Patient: sex F, age 57
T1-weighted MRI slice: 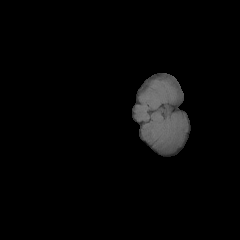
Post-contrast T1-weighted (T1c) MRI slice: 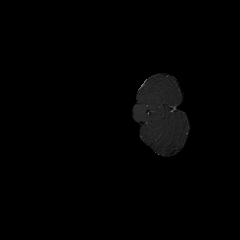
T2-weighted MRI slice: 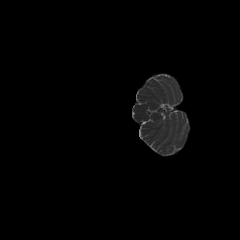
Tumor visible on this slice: no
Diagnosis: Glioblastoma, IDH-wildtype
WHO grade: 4